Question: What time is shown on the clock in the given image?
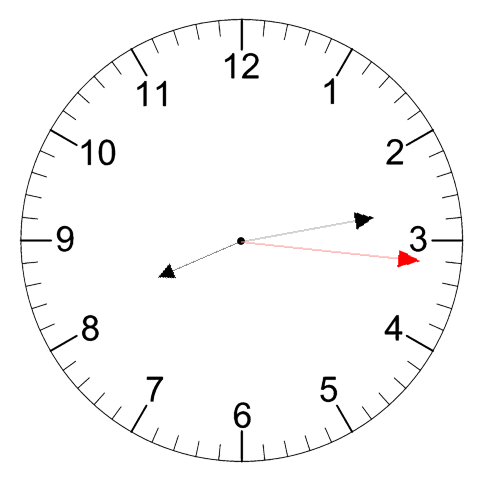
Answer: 08:13:16